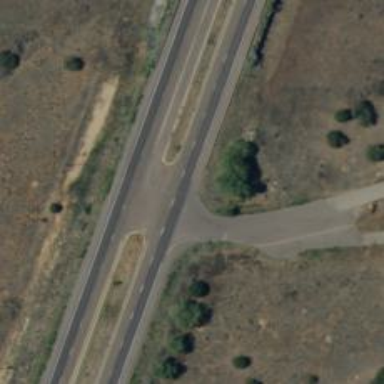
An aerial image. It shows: Tertiary link road.